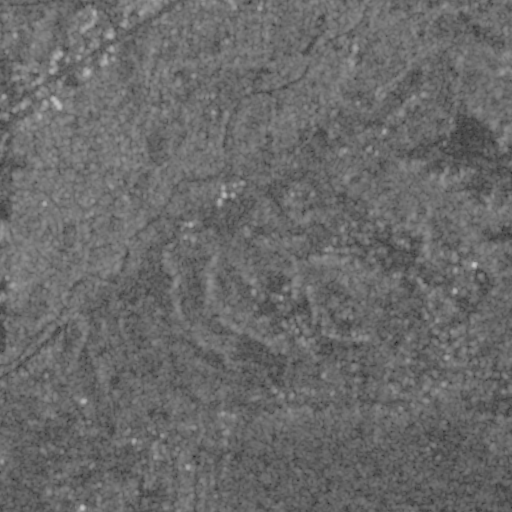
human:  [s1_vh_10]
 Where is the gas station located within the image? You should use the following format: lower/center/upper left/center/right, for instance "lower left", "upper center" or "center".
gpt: The gas station is located in the upper left of the image.
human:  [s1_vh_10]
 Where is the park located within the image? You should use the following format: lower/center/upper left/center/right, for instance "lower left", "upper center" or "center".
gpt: The park is located in the upper left of the image.
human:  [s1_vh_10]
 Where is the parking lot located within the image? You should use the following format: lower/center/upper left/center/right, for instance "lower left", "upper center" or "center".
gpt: The parking lot is located in the left of the image.
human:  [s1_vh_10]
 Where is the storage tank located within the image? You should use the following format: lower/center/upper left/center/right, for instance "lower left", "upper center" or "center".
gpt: The storage tank is located in the lower left of the image.
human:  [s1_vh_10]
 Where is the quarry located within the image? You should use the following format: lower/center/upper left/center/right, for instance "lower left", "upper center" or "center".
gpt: There is no quarry in the image.

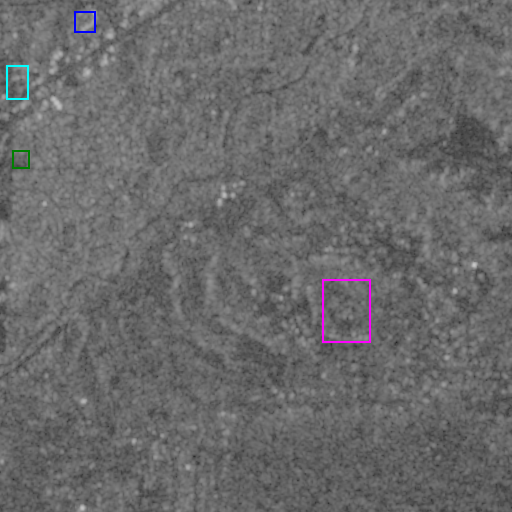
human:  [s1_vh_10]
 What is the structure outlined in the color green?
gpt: The structure outlined in green is a park.
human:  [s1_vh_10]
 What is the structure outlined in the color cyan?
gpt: The structure outlined in cyan is a parking lot.
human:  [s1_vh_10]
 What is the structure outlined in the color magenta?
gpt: The structure outlined in magenta is a quarry.
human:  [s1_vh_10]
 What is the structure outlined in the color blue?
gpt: The structure outlined in blue is a building.
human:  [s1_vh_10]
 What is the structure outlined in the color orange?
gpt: There is no orange outline.